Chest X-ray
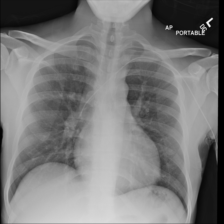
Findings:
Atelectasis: negative
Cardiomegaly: negative
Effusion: negative
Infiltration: negative
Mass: negative
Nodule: negative
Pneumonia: negative
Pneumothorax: negative
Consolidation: negative
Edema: negative
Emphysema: negative
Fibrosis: negative
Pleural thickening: negative
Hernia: negative